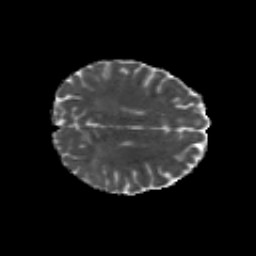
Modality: MD
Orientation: axial
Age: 18
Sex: female
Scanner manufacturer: siemens
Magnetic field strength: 3 T
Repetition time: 8.8 s
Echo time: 0.085 s